Question: Hi would it be possible to text or label to an Shape object in silverlight like an arc? Currently I created a chart compose of multiple arcs, I need to set a label on top of the arc to identify whose data it is.
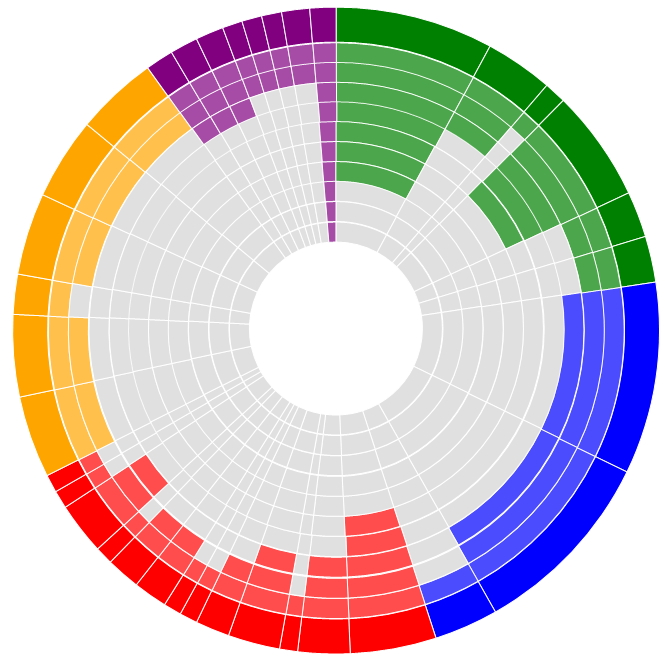
Answer: You can use a PathListBox if you want to place the text on an arc. See <URL>
Alternatively, you can position your own TextBlock object. Use the Polar to Rectangular conversion <URL>
For instance if the center of your circle is 10,20 and the radius is 30 and the angle where you want to place the textblock is 45, then
'''
double DegreeToRadian(double degree) { return Math.PI / 180 * degree; }
x = 30 * Math.Cos(DegreeToRadian(45)) + 10
y = 30 * Math.Sin(DegreeToRadian(45)) + 20
'''